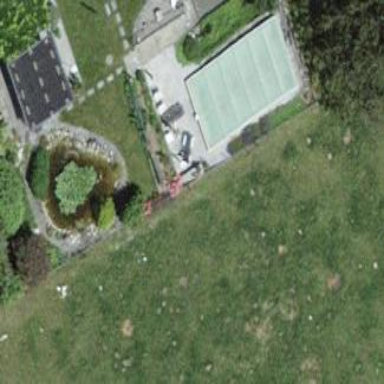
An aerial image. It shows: Outdoor swimming pool in leisure land.